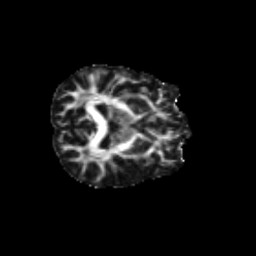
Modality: FA
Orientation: axial
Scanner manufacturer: siemens
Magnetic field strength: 3 T
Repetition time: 9.2 s
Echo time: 0.084 s